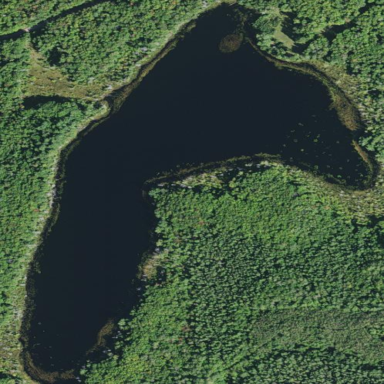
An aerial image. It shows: Beautiful lake surrounded by nature.